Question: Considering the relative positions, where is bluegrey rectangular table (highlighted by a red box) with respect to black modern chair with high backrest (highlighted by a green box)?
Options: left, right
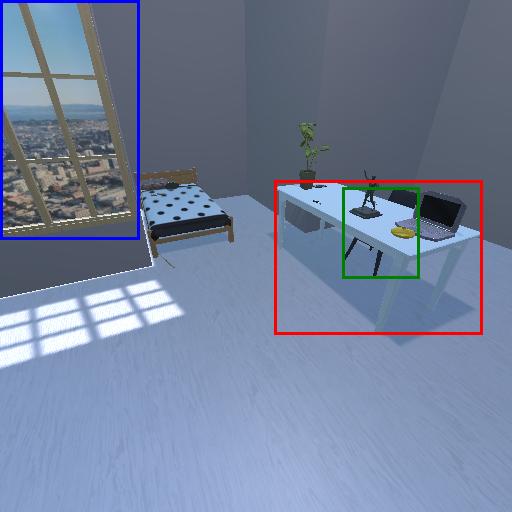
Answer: left